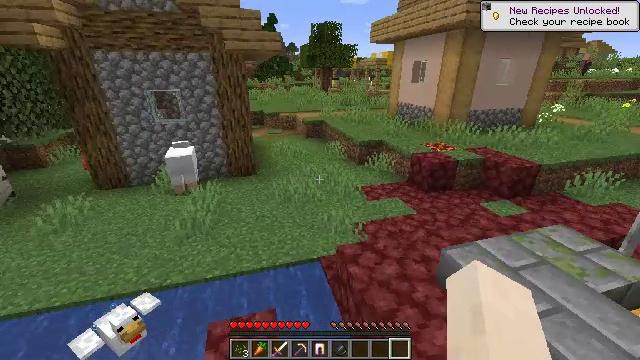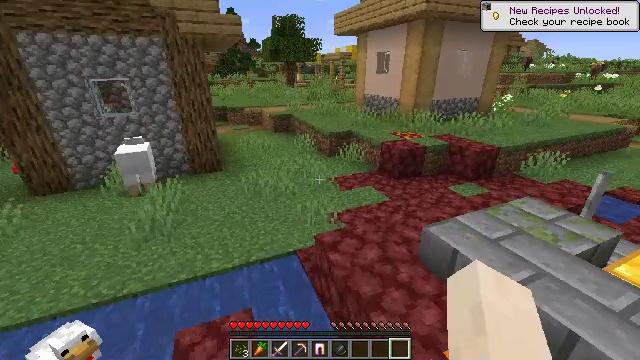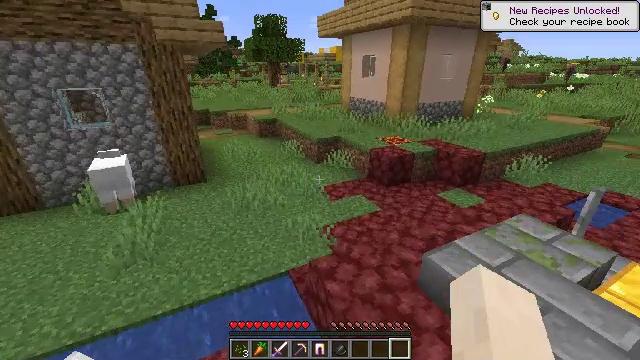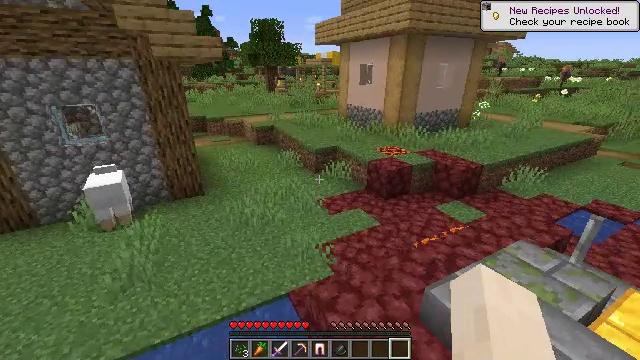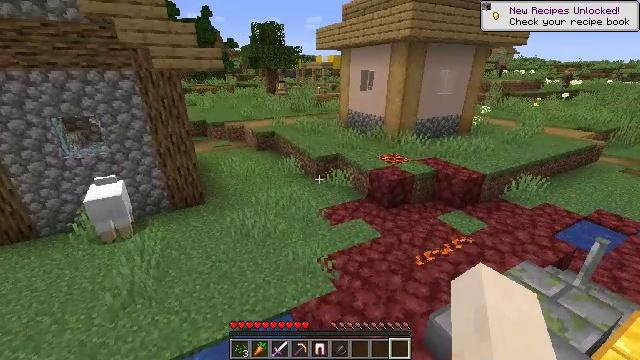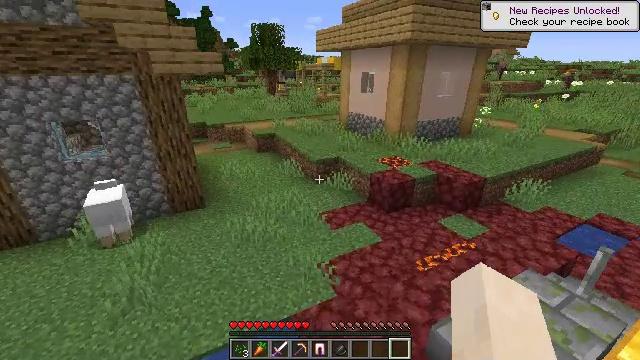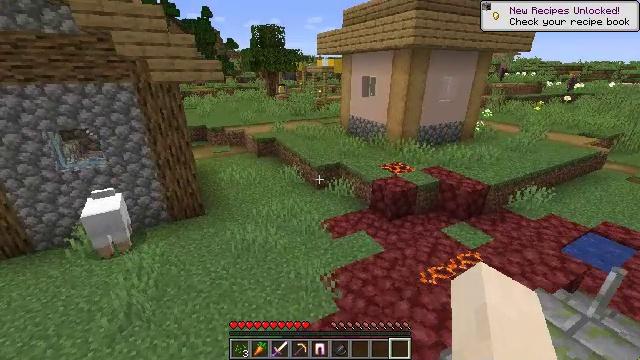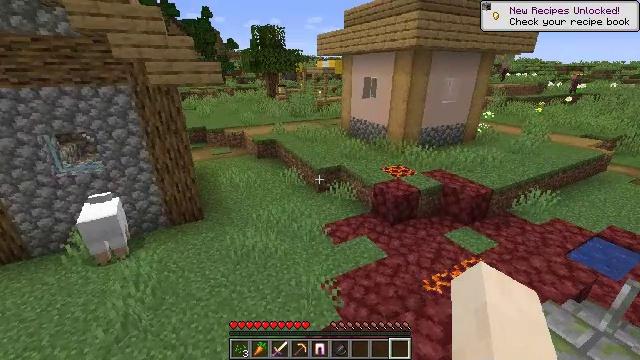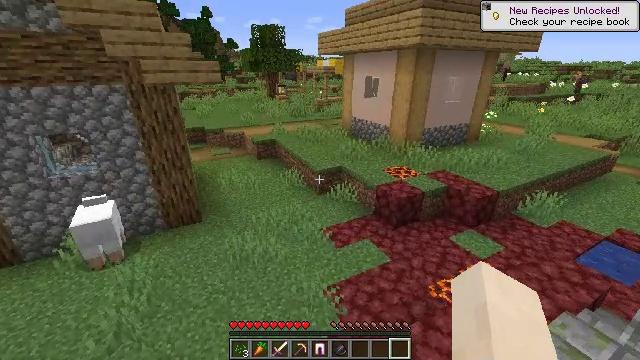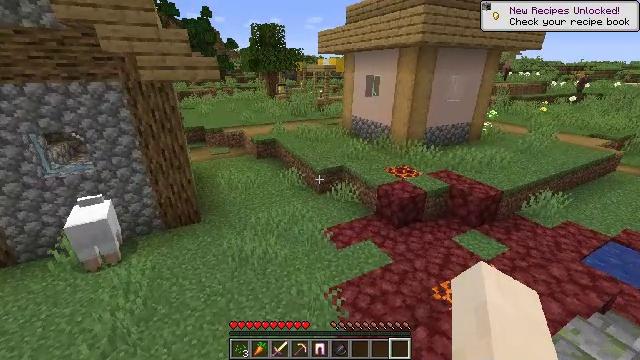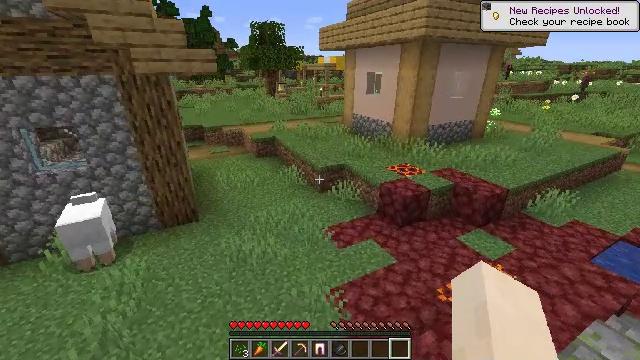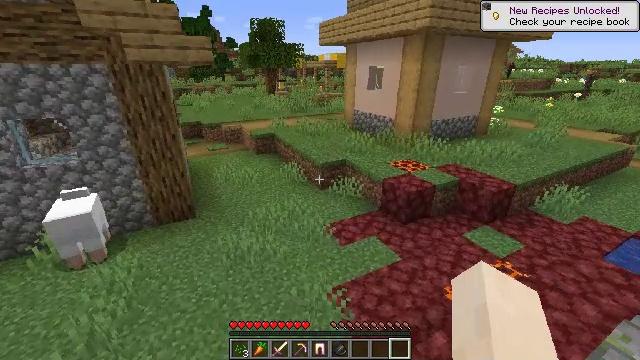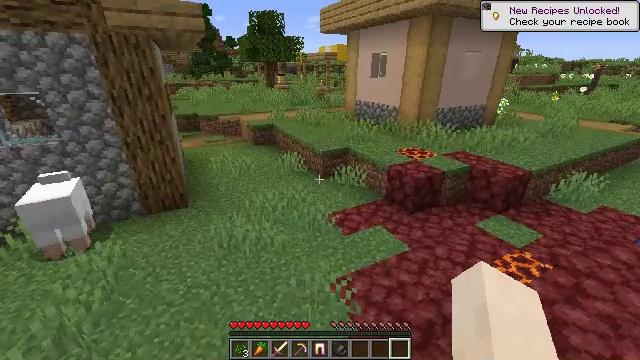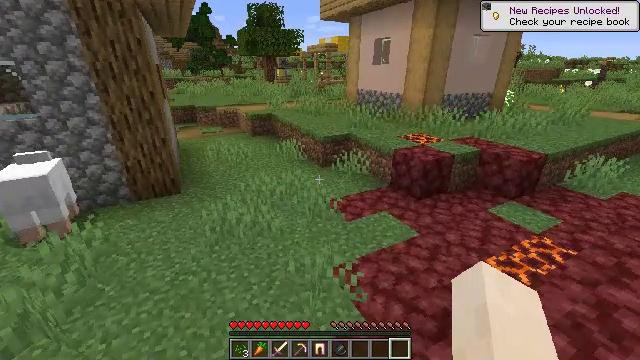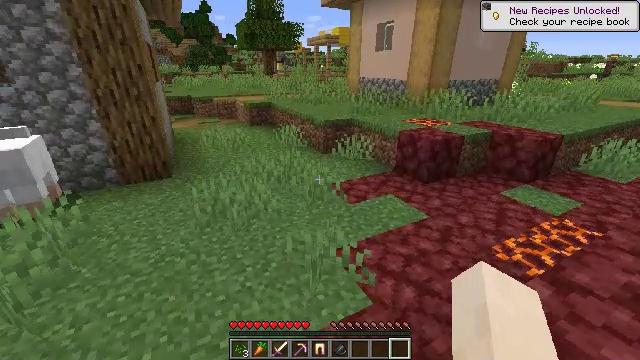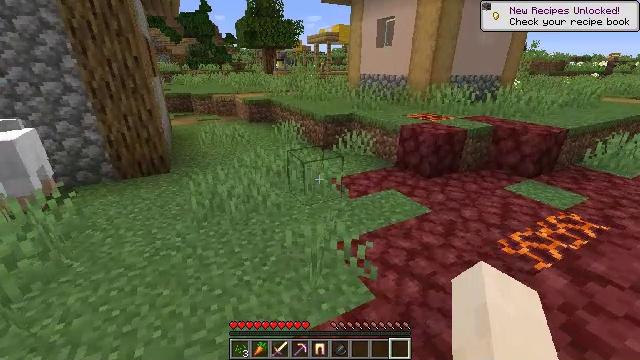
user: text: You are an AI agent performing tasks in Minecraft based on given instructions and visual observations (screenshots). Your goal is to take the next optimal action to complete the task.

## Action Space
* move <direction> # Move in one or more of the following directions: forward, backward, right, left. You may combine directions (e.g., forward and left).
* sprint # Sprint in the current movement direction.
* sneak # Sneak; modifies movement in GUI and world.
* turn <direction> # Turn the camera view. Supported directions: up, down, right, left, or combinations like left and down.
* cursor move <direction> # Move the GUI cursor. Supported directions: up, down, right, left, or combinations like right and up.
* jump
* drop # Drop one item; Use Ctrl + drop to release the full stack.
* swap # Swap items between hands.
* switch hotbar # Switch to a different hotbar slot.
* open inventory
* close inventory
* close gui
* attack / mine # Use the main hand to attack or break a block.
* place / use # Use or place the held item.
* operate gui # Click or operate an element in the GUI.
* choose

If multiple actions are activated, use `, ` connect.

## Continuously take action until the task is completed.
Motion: motion action
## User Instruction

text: Mine cobblestone underground.
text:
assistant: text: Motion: move forward, turn right
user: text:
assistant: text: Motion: move forward, turn right, jump
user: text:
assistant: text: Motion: move forward, jump
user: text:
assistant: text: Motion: move forward, jump
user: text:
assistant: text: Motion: move forward, jump
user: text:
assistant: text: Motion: move forward, jump
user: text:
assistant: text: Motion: move forward, jump
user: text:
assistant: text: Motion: move forward, jump
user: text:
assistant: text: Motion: move forward, jump
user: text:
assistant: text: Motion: move forward, jump
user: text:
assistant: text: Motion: move forward, jump
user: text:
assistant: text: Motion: move forward, jump
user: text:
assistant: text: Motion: move forward, jump
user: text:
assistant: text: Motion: move forward, jump
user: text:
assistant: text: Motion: move forward, jump
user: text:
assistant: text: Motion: move forward, jump
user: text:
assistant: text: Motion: move forward, jump
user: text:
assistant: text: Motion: move forward, jump
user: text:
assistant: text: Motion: move forward, jump
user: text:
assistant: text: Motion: move forward, jump
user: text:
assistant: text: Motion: move forward, jump
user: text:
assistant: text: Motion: move forward, jump
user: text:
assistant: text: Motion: move forward, jump
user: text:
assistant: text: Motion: move forward, jump
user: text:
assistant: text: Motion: move forward, jump
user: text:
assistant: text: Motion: move forward, jump
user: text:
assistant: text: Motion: move forward, jump
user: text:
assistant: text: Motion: move forward, jump
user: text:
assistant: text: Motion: move forward, jump
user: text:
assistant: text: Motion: move forward, jump